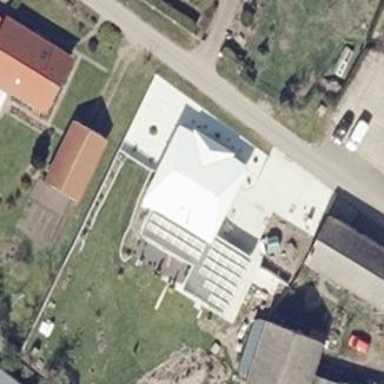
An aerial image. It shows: Building with hipped roof shape.